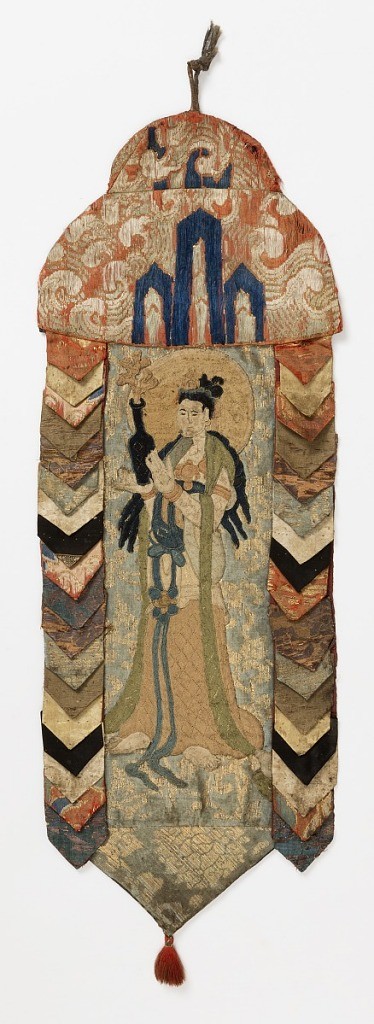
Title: Temple hanging
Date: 13th century (bodhisattva), 18th–19th century (hanging)
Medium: silk, metal threads, paper Technique: the bodhisattva is needle looping technique; the hanging is made from various woven fabrics sewn together
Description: The central figure is a Bodhisattva made by needle looping in the 13th century. The figure was later sewn to a ground of Chinese light blue silk satin with a gold pattern of chrysanthemums on a curving vine. The standard is made from various woven silk and metallic brocades, sewn in tab-like forms to surround the Bodhisattva. A silk tassel finishes the bottom.